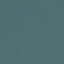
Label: SeaLake